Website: crate-barrel
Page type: billing-address
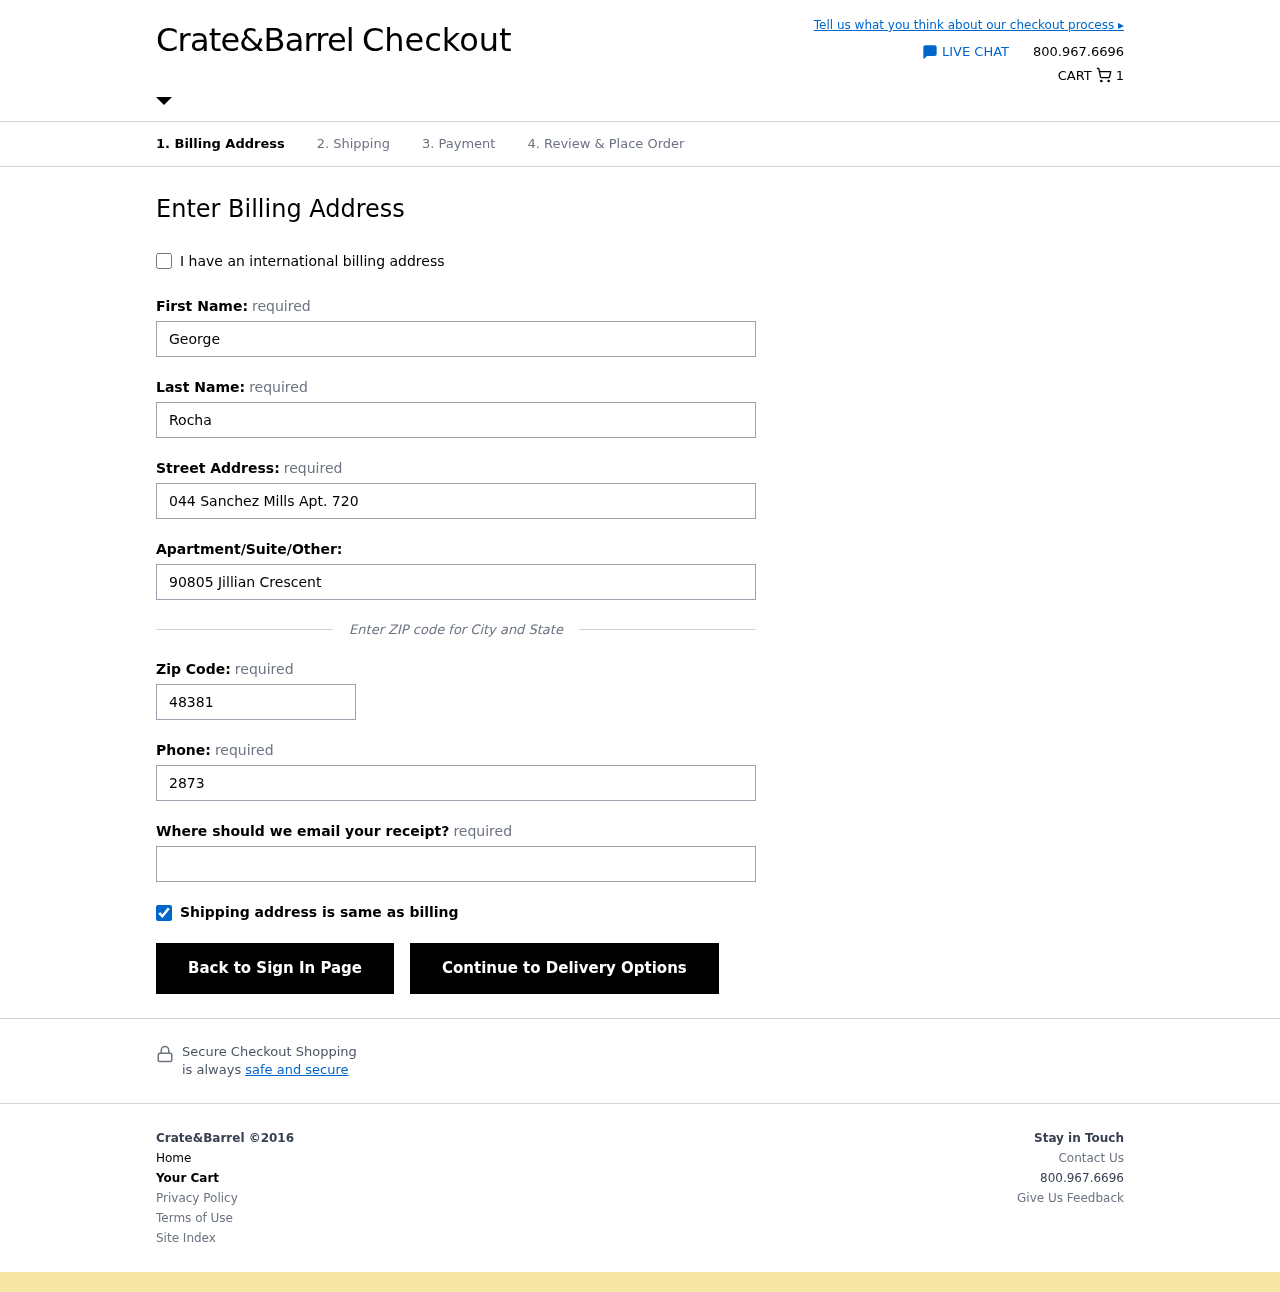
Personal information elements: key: PII_EMAIL
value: george_rocha@gmail.com
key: PII_FIRSTNAME
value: George
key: PII_LASTNAME
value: Rocha
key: PII_PHONE
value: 2873608974
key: PII_POSTCODE
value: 48381
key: PII_STREET
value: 044 Sanchez Mills Apt. 720
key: PII_STREET2
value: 90805 Jillian Crescent
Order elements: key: ORDER_NUM_ITEMS
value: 1